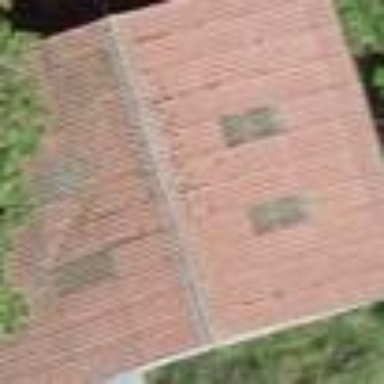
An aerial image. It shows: Rural barn.